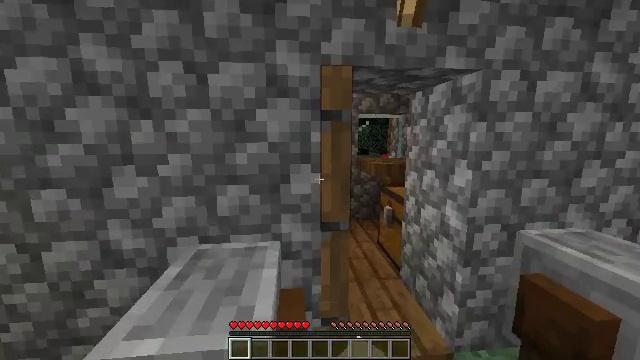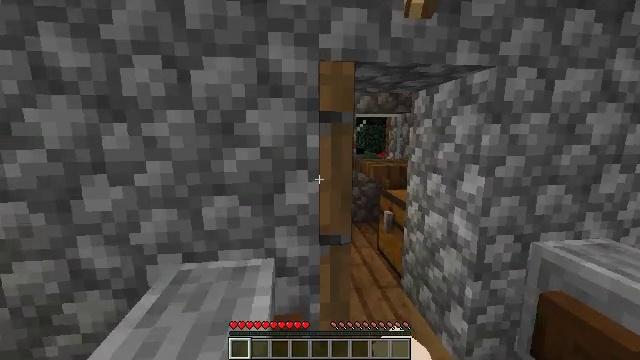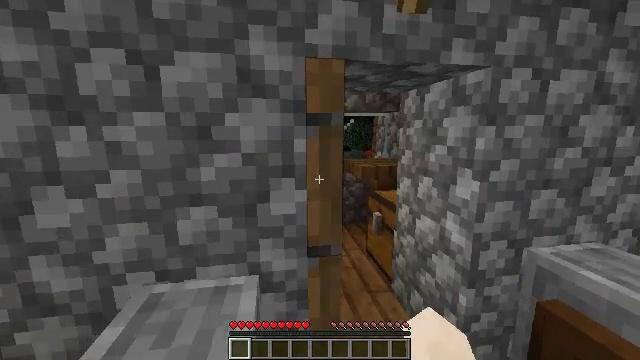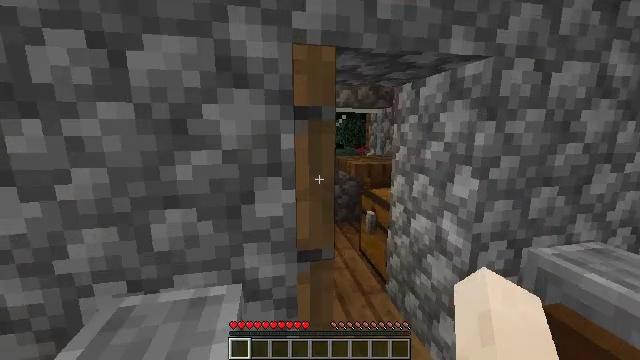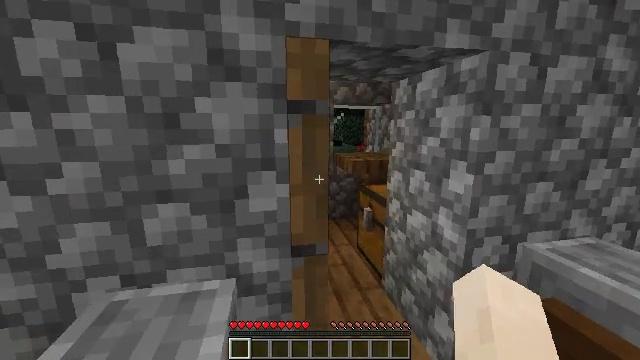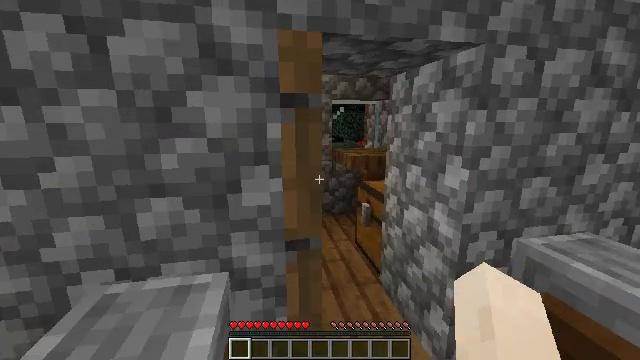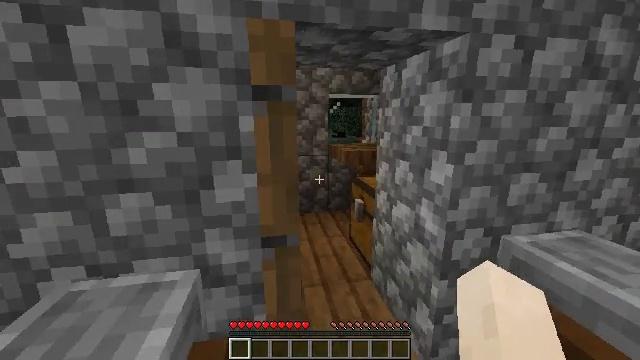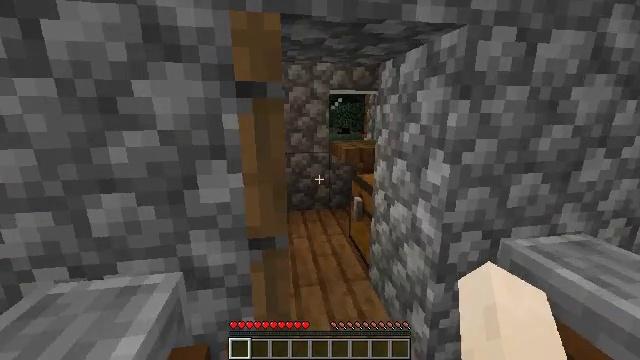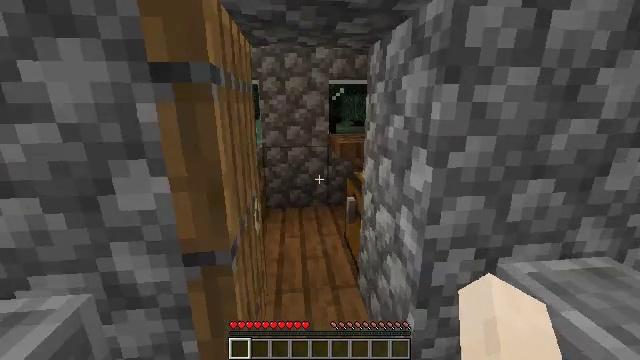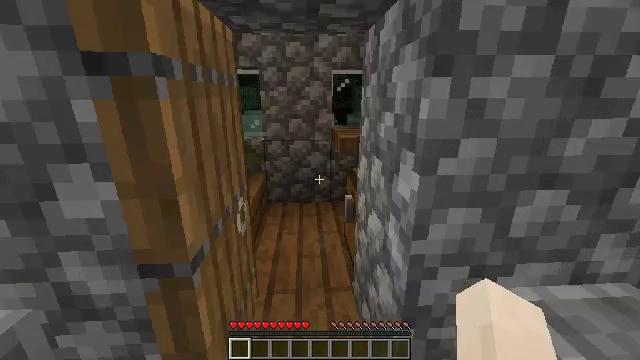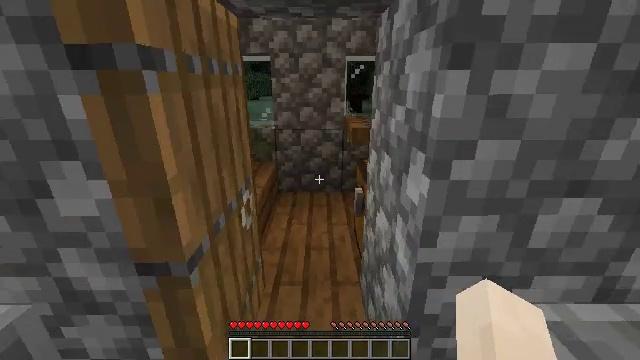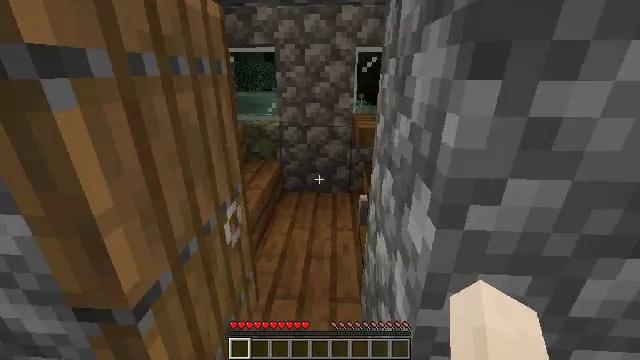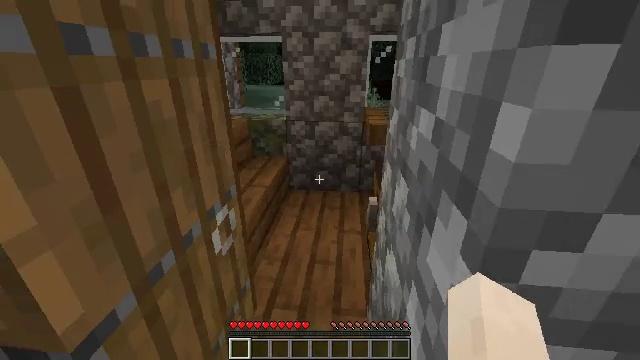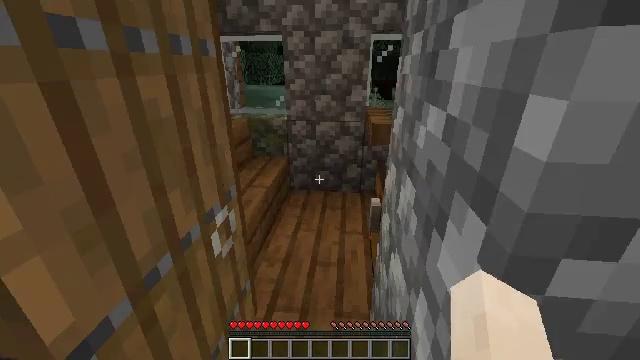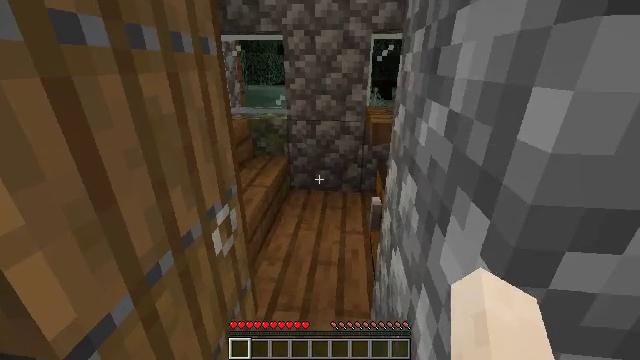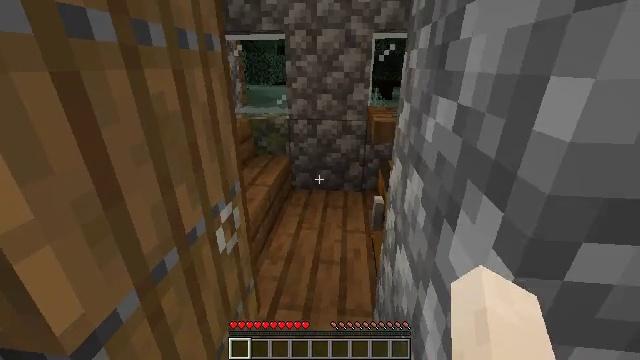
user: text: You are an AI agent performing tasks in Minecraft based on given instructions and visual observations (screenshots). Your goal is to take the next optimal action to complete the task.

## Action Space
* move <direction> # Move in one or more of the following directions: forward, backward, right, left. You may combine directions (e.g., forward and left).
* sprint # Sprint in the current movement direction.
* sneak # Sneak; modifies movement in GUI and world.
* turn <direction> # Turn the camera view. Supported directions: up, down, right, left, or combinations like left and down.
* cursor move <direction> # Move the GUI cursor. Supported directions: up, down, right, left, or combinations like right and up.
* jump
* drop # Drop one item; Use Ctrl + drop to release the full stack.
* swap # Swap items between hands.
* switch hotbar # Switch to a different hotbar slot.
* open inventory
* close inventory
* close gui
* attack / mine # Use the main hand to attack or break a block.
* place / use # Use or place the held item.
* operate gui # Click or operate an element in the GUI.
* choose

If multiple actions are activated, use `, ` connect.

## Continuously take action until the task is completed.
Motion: motion action
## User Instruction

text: Break the spruce leaves to clear the area.
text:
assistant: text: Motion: move forward, turn right
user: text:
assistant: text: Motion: move forward, turn right
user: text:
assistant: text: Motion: turn right
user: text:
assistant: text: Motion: no_op
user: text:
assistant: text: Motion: move right
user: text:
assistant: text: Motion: move forward and move right, turn down
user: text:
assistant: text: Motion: move forward and move right, turn left
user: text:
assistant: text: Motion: move forward and move right, turn left and down
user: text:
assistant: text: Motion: move forward and move right, turn left and down
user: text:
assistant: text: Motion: move forward, turn left and down
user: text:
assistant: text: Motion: move forward, turn left and down
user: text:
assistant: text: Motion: move forward, turn left and down
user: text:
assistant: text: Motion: move forward
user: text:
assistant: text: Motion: move forward
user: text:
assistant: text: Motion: move forward
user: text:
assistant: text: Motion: move forward
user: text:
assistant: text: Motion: move forward
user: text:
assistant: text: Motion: move forward and move left, turn right
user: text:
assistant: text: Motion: move forward and move left, turn right and down
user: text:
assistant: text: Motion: move forward and move left, turn right and down
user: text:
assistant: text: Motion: move forward and move left, turn right
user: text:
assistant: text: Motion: move forward and move left, turn right
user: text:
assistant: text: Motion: move forward and move left, turn right
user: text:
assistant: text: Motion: move forward and move left, turn right and down
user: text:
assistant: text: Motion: move forward and move left, turn right and down
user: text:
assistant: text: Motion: move forward and move left, turn right and down
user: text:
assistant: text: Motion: move left, turn right and down
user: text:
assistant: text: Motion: turn right and down
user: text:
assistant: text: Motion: turn right and down
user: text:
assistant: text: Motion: turn right